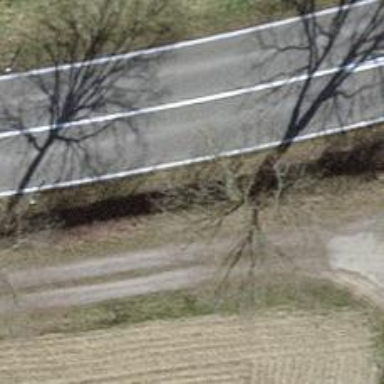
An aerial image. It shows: Hedge barrier.